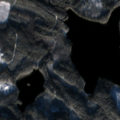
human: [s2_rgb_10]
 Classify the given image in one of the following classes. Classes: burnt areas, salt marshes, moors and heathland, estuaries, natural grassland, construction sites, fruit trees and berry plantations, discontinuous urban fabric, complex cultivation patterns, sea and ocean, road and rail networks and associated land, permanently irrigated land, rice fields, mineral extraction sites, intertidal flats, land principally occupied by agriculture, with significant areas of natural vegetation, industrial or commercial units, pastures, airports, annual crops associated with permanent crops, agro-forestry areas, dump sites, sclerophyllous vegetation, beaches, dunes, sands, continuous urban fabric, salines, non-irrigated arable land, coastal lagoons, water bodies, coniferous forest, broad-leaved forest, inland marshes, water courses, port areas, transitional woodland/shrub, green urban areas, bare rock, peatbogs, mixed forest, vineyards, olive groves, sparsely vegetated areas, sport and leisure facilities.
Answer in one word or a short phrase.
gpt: coniferous forest, mixed forest, water bodies